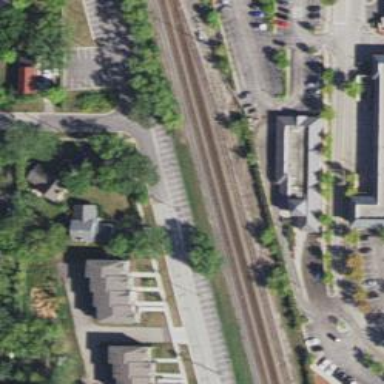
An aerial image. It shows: Railway siding for service.